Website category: book
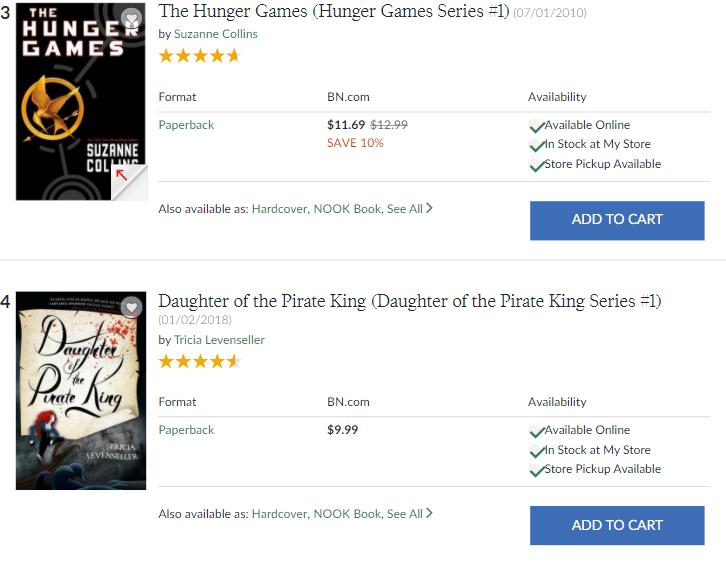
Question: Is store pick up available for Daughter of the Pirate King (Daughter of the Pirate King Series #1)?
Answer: yes

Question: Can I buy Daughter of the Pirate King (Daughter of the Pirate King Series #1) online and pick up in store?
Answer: yes